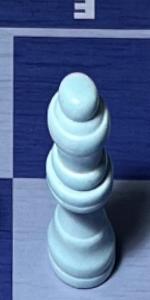
Label: Queen_White